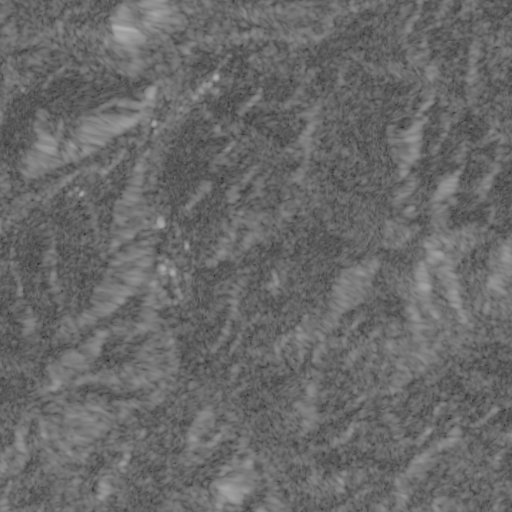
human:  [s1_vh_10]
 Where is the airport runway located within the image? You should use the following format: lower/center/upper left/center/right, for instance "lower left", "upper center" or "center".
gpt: The airport runway is located in the upper left of the image.
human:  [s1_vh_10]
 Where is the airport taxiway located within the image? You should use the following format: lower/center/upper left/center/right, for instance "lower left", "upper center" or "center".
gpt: The airport taxiway is located in the center left of the image.
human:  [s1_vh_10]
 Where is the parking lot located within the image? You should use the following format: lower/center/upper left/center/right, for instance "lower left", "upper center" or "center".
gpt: The parking lot is located in the upper center of the image.
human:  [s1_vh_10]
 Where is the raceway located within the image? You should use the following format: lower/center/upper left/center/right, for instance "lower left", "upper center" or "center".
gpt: The raceway is located in the upper center of the image.
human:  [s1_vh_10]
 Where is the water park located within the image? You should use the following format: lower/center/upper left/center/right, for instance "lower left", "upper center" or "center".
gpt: The water park is located in the center left of the image.
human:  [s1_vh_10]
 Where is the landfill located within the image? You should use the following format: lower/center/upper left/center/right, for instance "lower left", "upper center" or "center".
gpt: There is no landfill in the image.

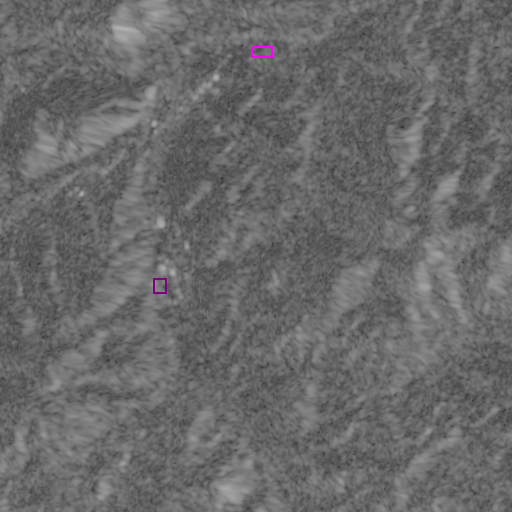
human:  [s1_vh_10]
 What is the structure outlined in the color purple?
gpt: The structure outlined in purple is a water park.
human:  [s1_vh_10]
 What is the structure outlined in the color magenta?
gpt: The structure outlined in magenta is a building.
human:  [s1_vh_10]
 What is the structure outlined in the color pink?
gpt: There is no pink outline.